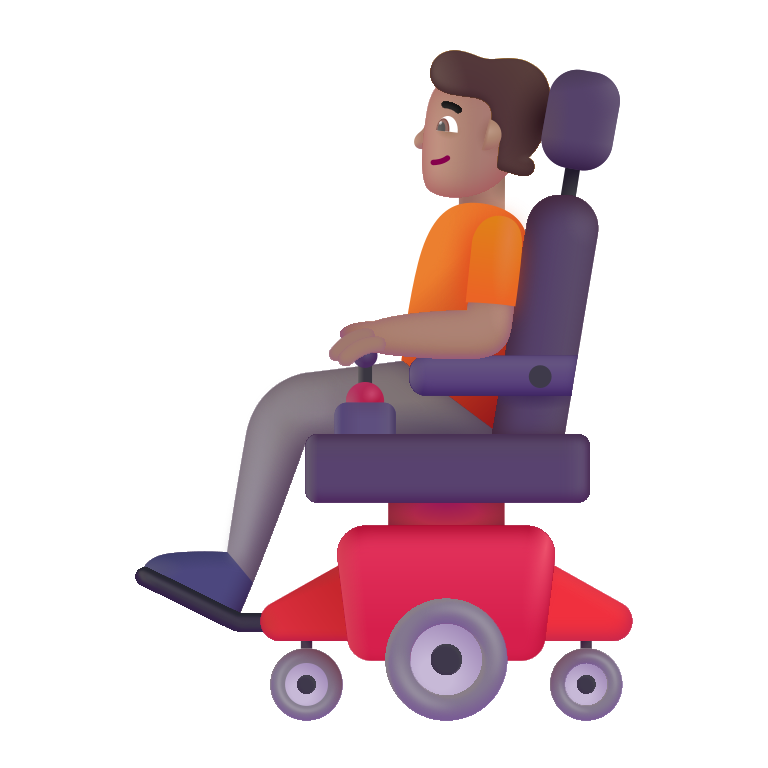
person in motorized wheelchair color